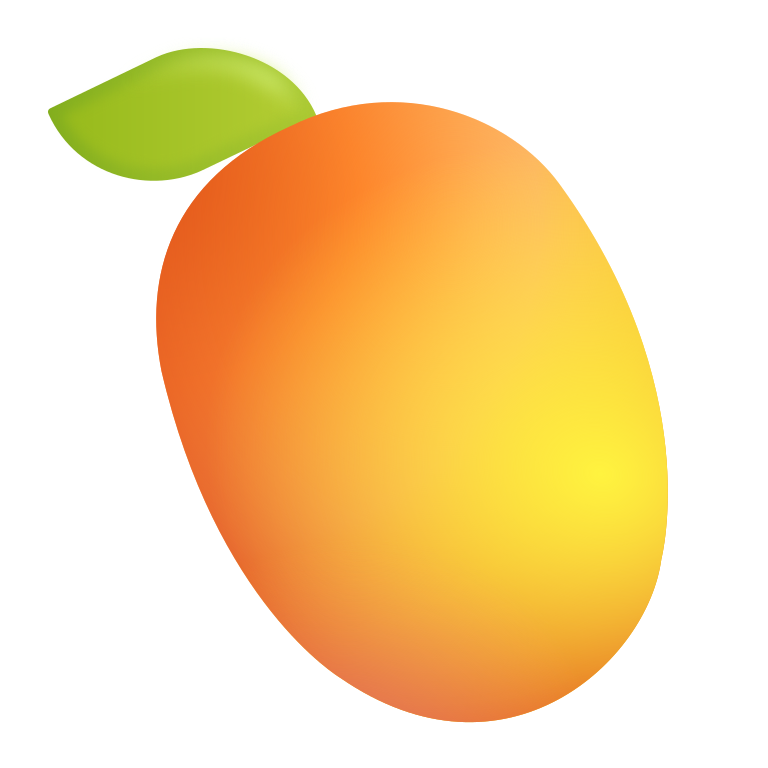
mango color